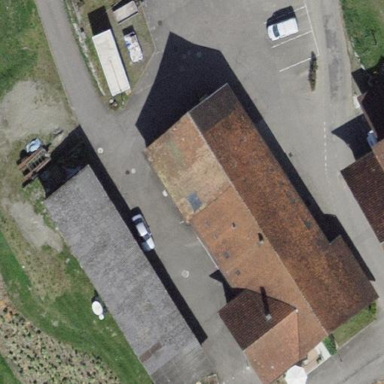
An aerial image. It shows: Barn.